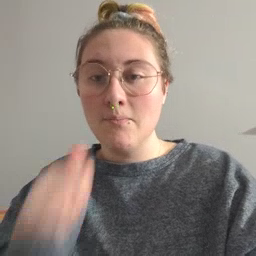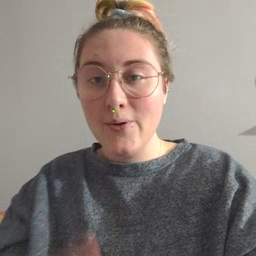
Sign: tomorrow